Field crop: maize
Growth stage: 2
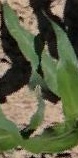
Species: maize